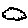
Label: cloud